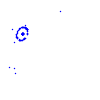
Particle: proton